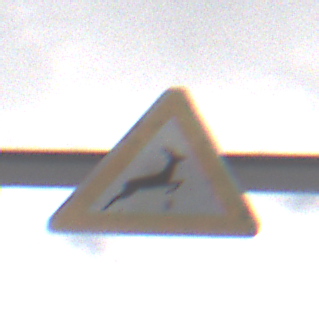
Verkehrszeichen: WildwechselLinks
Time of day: MorningAfternoon
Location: Outdoor (Nature)
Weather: PartlyCloudy
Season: Winter
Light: Natural